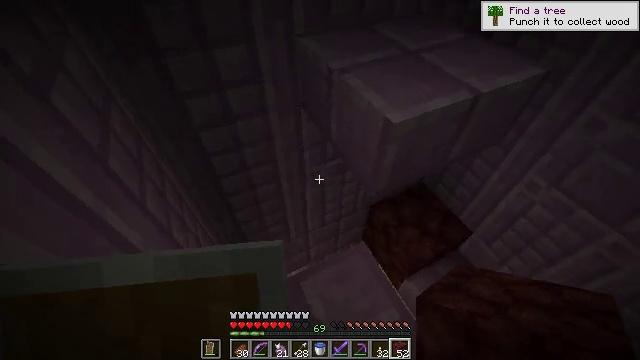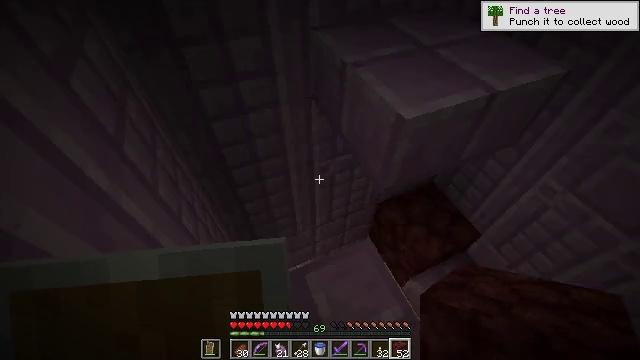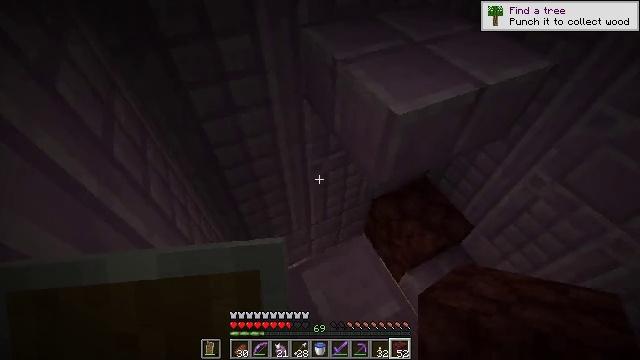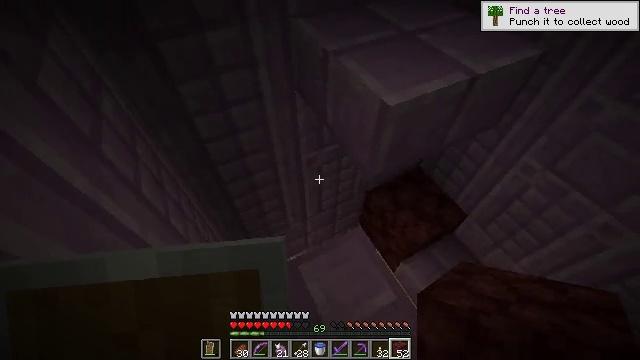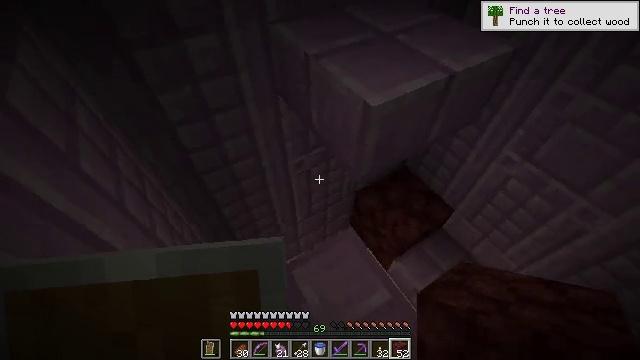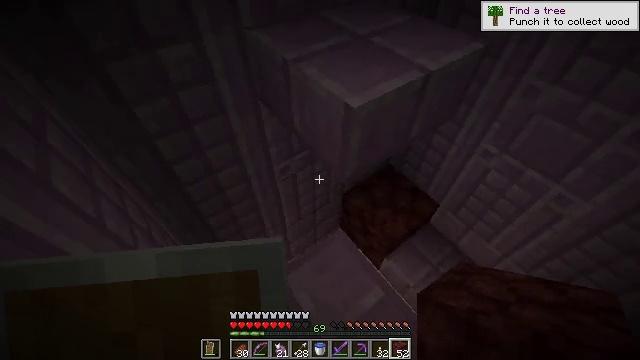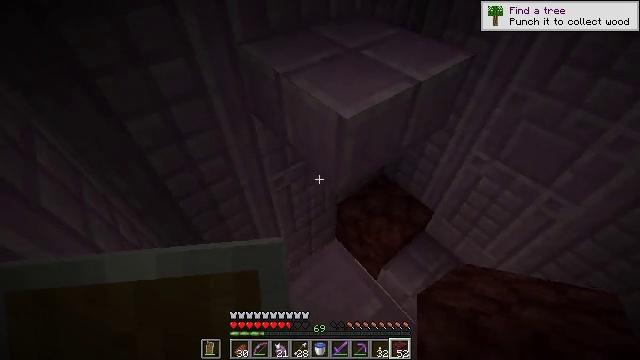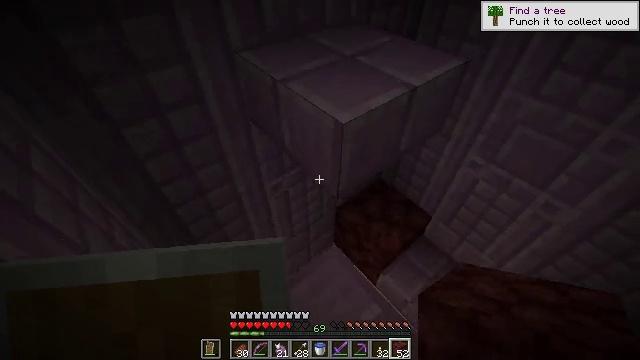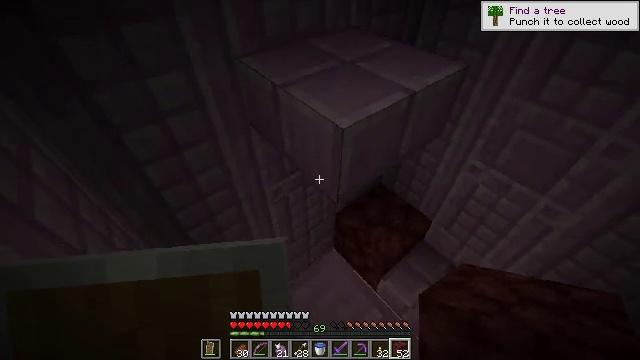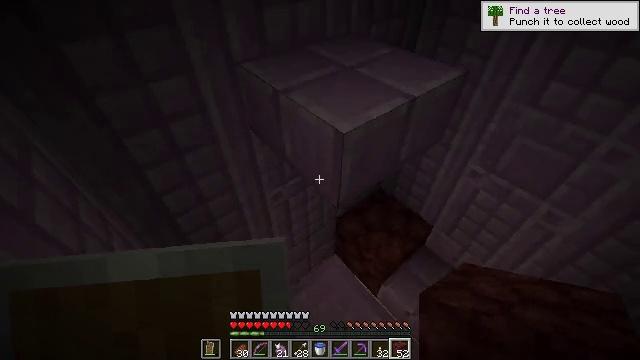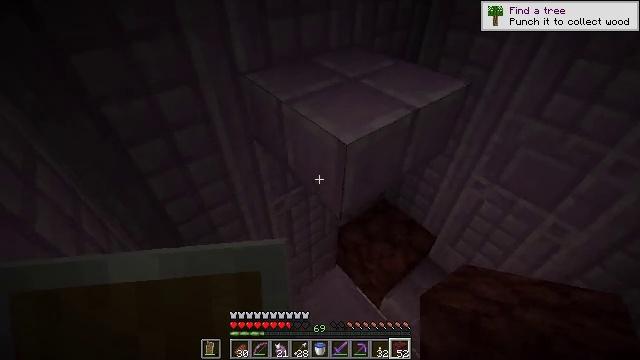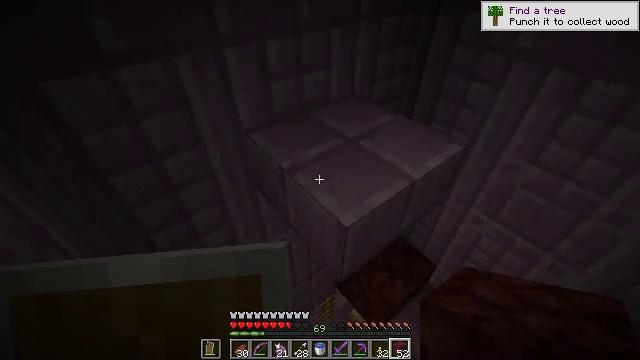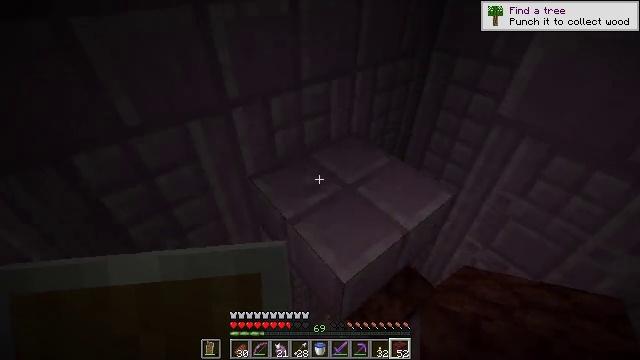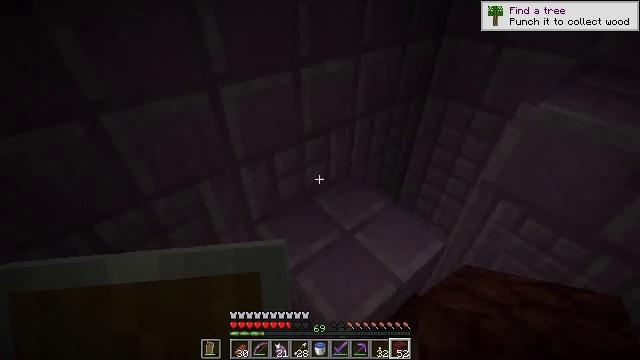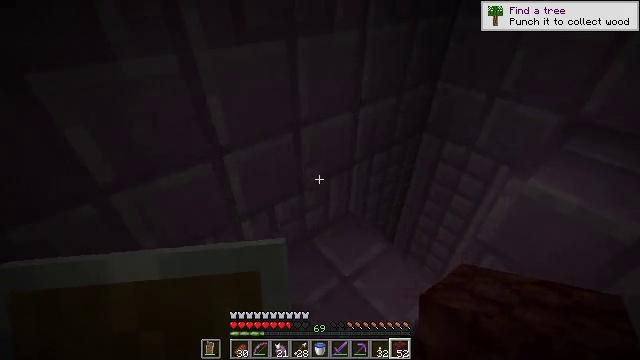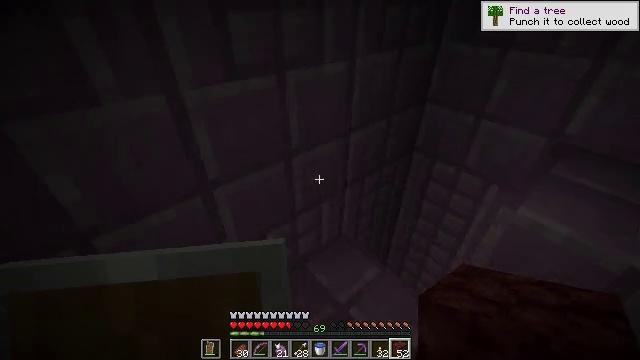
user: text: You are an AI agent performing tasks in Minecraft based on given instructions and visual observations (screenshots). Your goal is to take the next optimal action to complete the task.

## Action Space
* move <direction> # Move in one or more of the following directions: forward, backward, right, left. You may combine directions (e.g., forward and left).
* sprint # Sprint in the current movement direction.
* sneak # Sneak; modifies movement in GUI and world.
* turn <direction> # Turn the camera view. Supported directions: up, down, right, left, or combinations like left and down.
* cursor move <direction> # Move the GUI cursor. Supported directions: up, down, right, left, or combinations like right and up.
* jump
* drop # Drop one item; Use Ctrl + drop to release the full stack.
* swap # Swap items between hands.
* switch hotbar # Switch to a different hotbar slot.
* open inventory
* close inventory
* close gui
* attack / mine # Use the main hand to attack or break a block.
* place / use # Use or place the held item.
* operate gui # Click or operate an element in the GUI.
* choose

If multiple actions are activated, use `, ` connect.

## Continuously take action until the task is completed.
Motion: motion action
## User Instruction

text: Attack the purpur slab to gather it.
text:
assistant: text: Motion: turn left and down
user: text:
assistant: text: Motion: turn right
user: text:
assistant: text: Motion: turn right and down
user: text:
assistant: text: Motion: turn right
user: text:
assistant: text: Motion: turn right
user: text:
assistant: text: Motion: turn right and up
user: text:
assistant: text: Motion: turn up
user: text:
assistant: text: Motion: turn up
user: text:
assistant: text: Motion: turn up
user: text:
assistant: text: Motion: move forward, turn up
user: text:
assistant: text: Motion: move forward, turn up, jump
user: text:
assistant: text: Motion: move forward, turn up, jump
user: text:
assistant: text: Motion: move forward, turn up, jump
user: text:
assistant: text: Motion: move forward, turn up, jump
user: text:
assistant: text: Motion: move forward, turn right and up, jump
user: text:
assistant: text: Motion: move forward, turn right and up, jump
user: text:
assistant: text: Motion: move forward, turn right and up, jump
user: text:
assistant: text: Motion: move forward, turn right and up, jump
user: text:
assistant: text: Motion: move forward, jump
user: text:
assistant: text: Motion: no_op
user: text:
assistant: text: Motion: turn right and down
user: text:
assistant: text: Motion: turn right and down
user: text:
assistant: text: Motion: turn right
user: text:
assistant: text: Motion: turn right
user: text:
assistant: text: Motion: turn right and up
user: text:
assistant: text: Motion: turn right and up
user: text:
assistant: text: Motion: turn right and up
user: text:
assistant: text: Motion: turn up
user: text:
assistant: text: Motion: no_op
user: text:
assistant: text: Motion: turn left